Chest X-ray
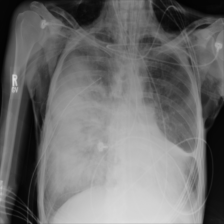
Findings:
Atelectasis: negative
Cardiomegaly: negative
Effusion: negative
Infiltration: negative
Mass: negative
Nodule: negative
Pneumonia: negative
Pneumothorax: positive
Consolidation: negative
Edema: negative
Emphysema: positive
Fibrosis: negative
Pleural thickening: negative
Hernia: negative